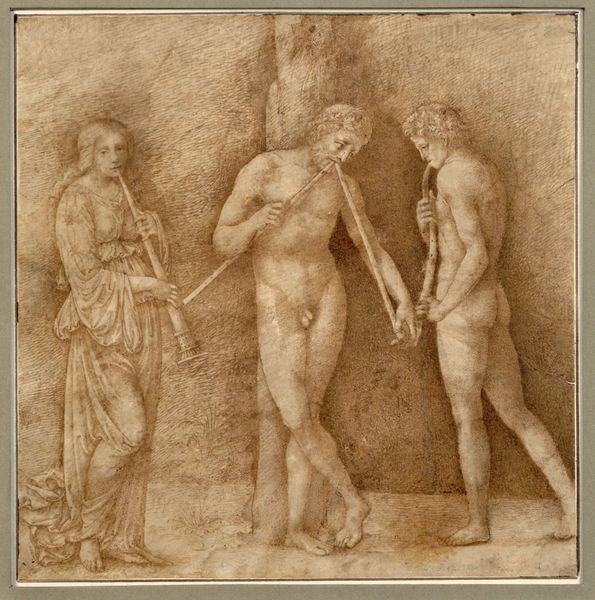
Titel: Drei musizierende Figuren
Künstler: Francesco Raibolini
Standort: Wien
Institution: Albertina, Wien
Schlagwörter: akt, baum, gemälde, körper, mann, nackt, umhang, menschen, braun, frau, kleid, männer, säule, zeichnung, bart, arme, augen, falten, stehen, stein, horn, hände, instrument, baumstamm, natur, stamm, gewand, haare, stehend, drei, gewänder, instrumente, musik, musiker, höhle, locken, traurig, sack, stock, füße, hintern, flut, spielen, zopf, rauchen, musizieren, nackte, spiel, nacktheit, penis, druck, radierung, stich, nd, stöcke, flöte, satyr, faun, musen, kupferstich, blasen, flöten, rötel, flötenspieler, musikant, überkreuzt, trompete, hoden, blasinstrumente, musikanten, bläser, schalmei, doppelflöte, grei, po, föte, gewam, duduk, flóte